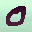
Label: 0